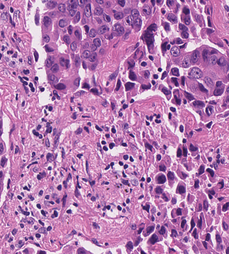
Tumor epithelial tissue: yes
Tumor-associated stroma tissue: yes
Normal tissue: no